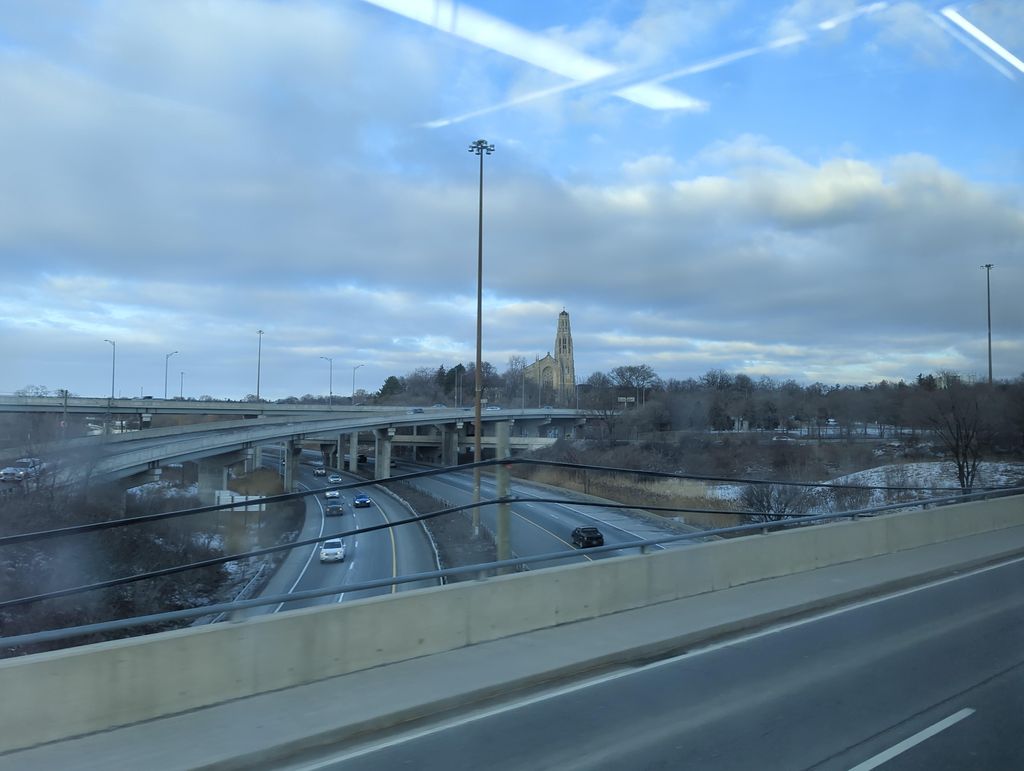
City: hamilton